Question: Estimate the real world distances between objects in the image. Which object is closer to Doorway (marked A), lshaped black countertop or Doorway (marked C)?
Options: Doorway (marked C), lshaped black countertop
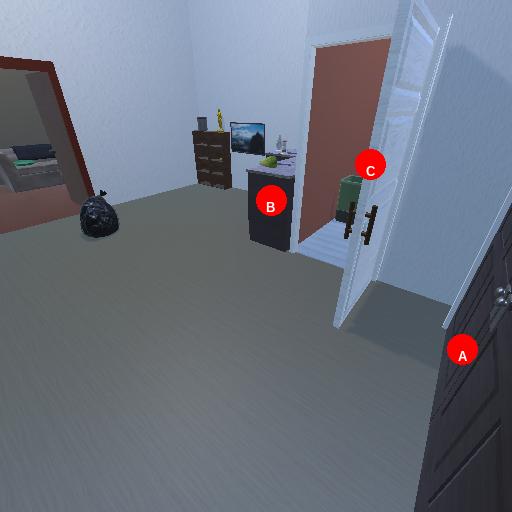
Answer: Doorway (marked C)